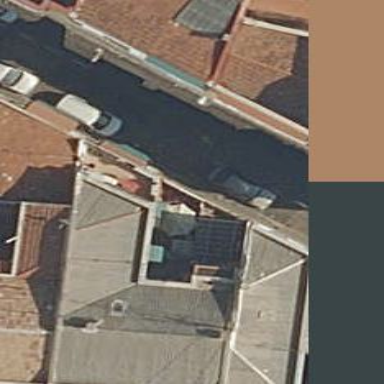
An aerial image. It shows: Building.